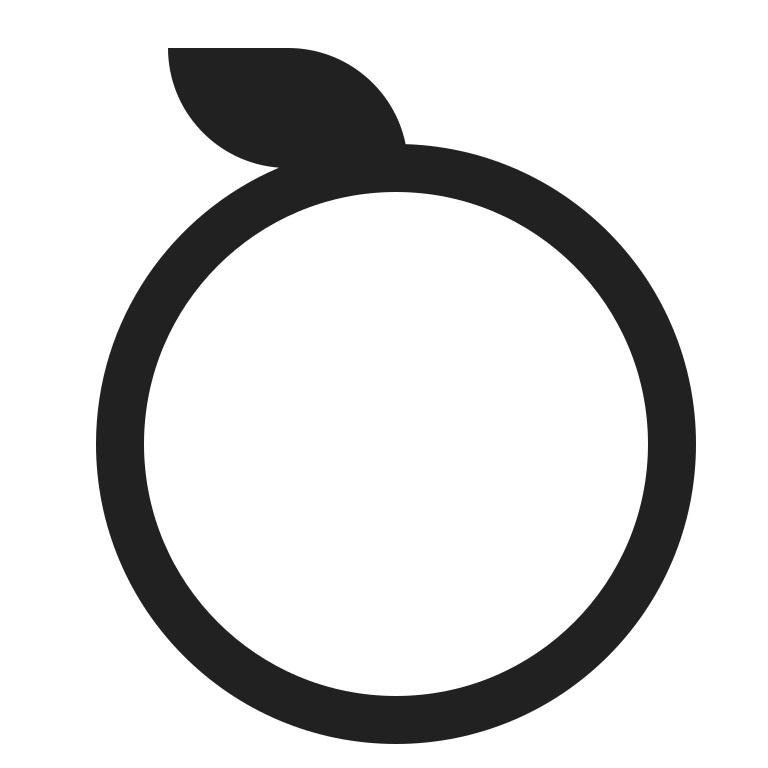
tangerine high contrast